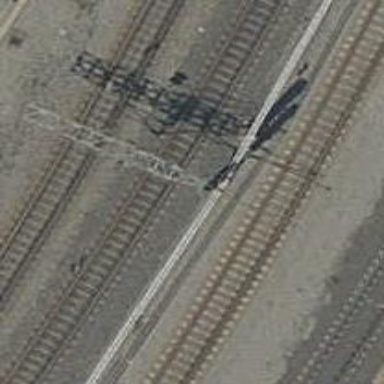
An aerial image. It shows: Rail yard with electrified contact lines for the trains.